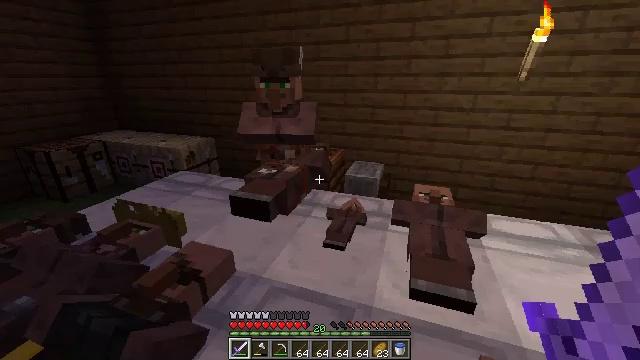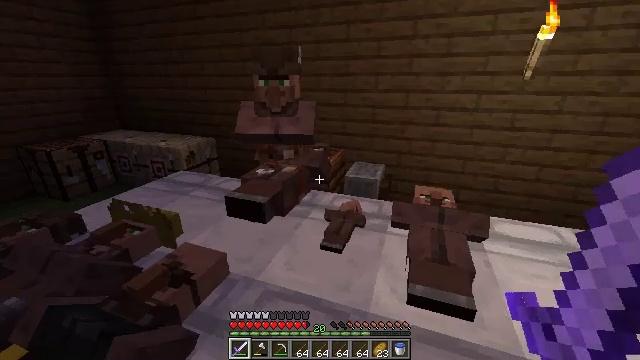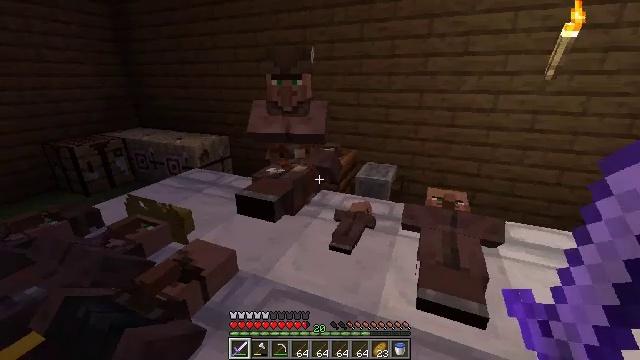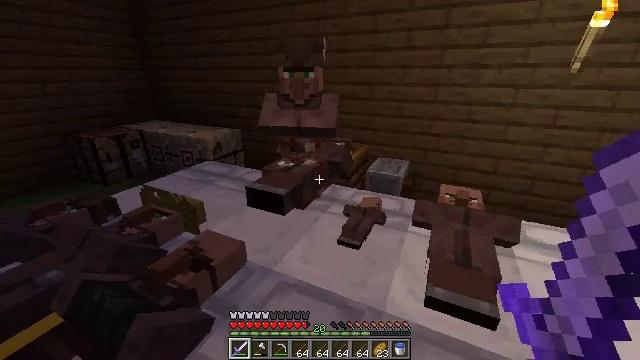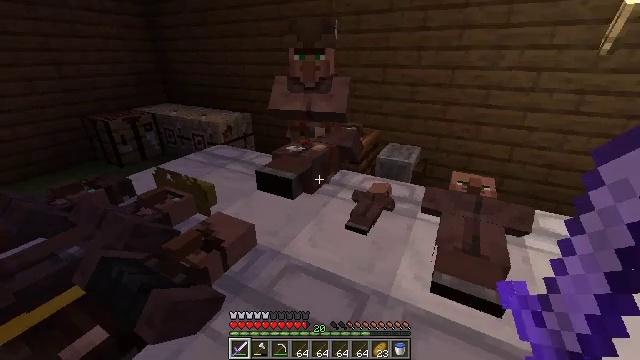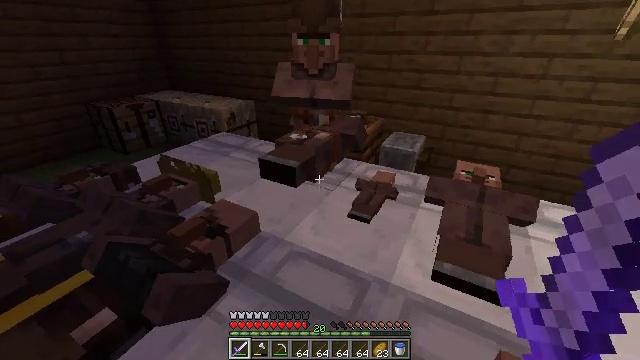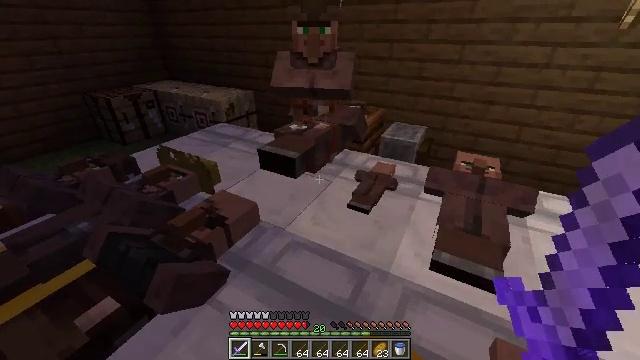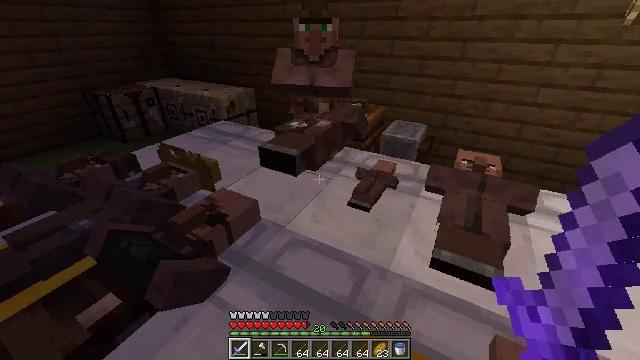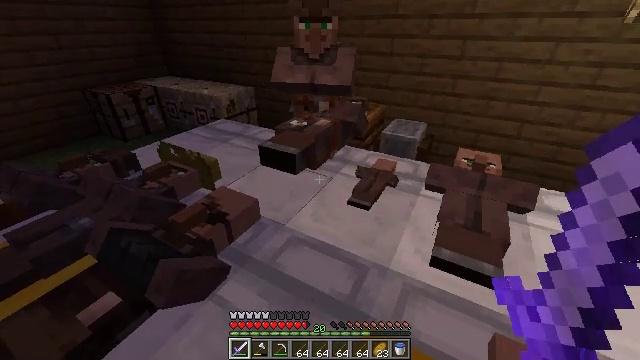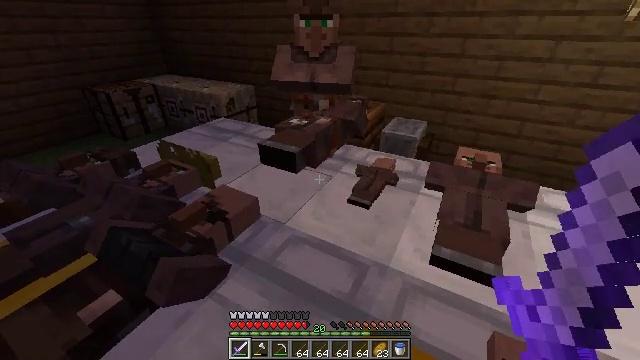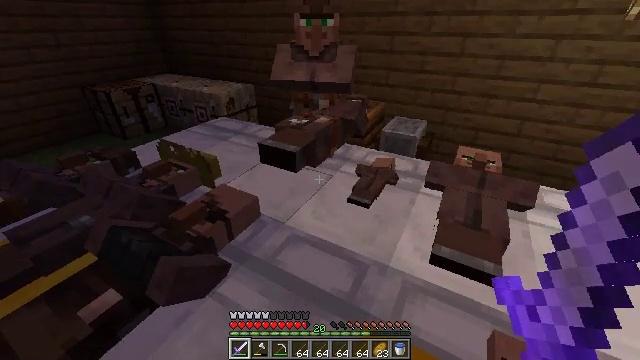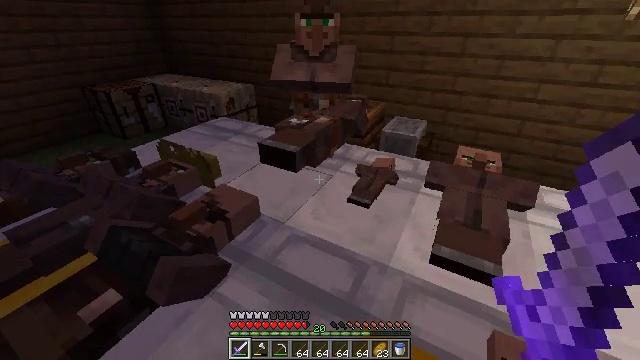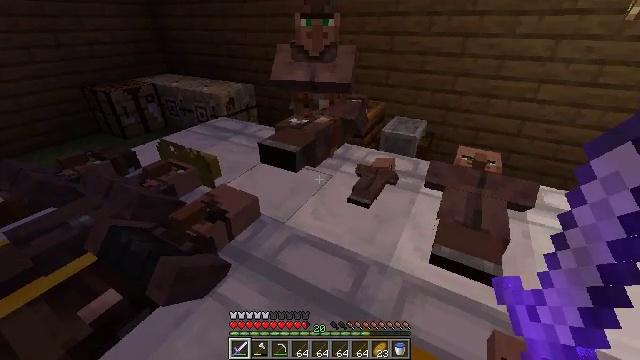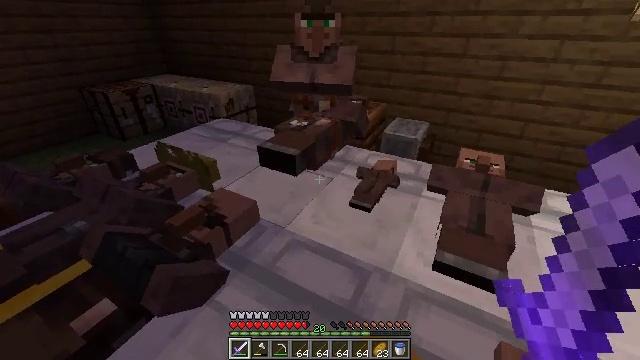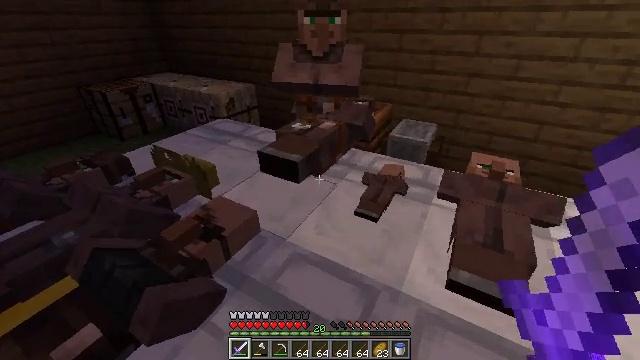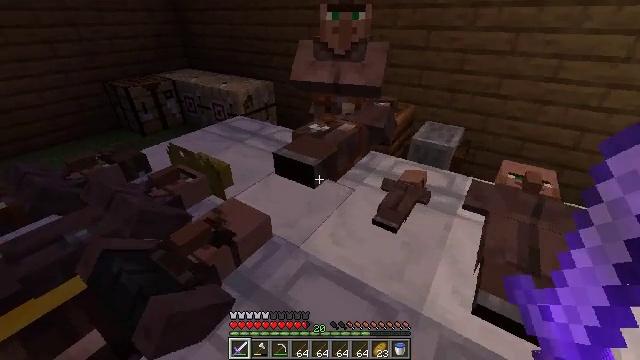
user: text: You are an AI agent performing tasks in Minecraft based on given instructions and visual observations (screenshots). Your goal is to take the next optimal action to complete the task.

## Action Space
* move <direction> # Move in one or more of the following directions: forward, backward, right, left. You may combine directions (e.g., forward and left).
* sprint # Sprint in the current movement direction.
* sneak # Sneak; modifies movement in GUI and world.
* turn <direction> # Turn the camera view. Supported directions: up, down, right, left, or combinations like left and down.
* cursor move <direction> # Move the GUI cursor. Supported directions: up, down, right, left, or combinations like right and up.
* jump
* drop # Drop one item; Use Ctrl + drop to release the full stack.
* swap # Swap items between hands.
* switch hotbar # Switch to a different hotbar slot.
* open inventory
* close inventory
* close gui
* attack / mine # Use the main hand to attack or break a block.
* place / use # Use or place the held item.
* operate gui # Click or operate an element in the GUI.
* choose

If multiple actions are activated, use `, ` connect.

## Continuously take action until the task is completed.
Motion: motion action
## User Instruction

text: Attack the white bed to collect it.
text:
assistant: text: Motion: no_op
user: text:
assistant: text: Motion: turn left
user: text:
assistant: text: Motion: turn left and down
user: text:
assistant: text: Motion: turn left and down
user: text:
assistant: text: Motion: turn down
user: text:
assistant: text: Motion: turn down
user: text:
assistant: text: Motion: no_op
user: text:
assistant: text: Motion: no_op
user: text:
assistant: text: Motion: no_op
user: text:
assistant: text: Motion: no_op
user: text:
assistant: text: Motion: no_op
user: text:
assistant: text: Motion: no_op
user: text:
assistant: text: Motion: move forward
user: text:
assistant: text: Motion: move forward
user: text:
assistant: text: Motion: move forward, turn left
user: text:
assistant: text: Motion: move forward, turn left
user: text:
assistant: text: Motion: move forward
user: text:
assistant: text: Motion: no_op
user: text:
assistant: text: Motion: turn right
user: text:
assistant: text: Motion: turn right and down
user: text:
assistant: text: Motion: move left, turn right and down
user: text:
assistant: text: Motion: use / place
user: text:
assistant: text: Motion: use / place
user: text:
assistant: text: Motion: use / place
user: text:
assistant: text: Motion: turn left, use / place
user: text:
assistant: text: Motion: turn left
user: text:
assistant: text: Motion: move forward
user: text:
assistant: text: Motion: move forward
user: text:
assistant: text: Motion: move forward, cursor move down, choose
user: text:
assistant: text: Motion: cursor move down, choose